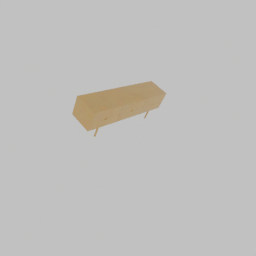
Label: furniture